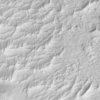
Label: not_dusty